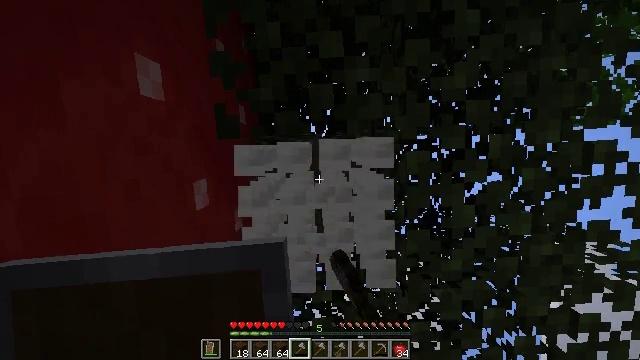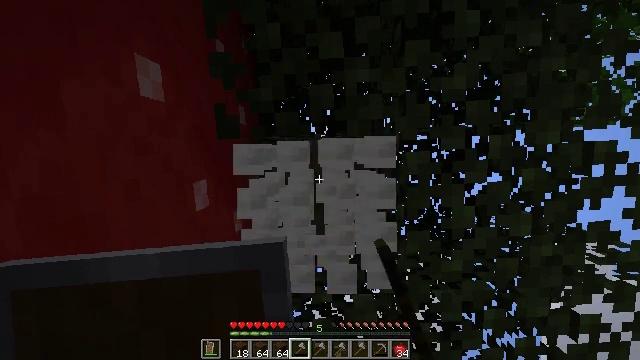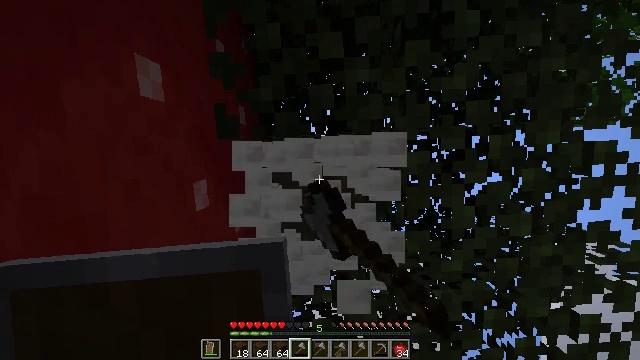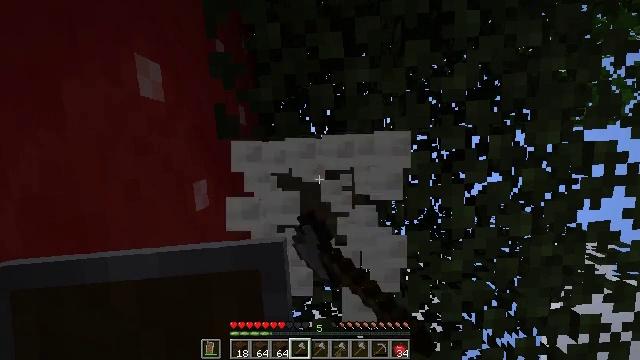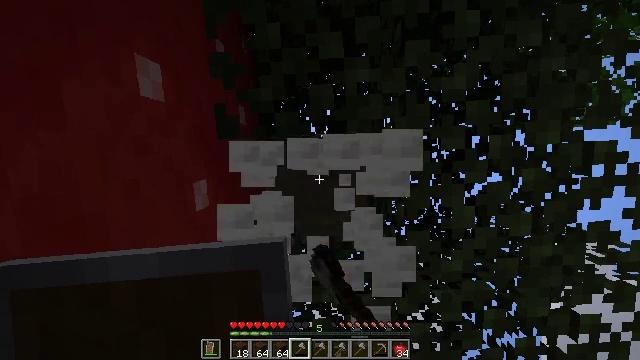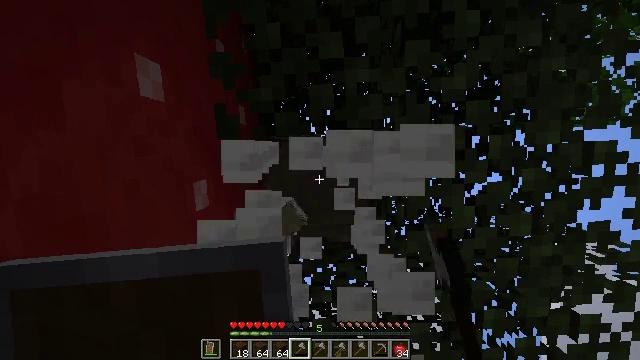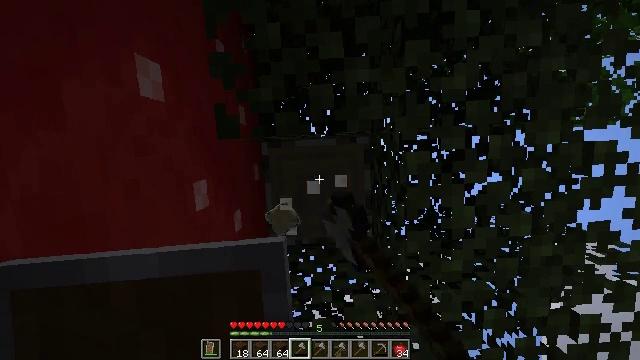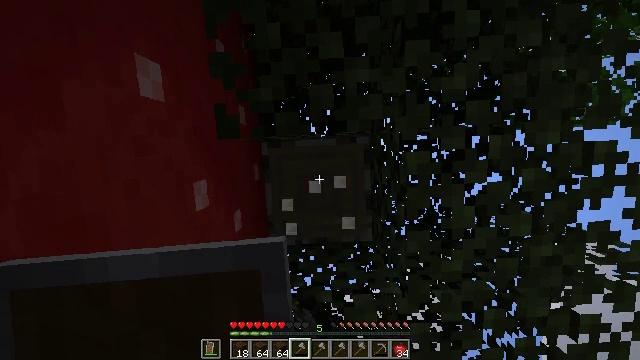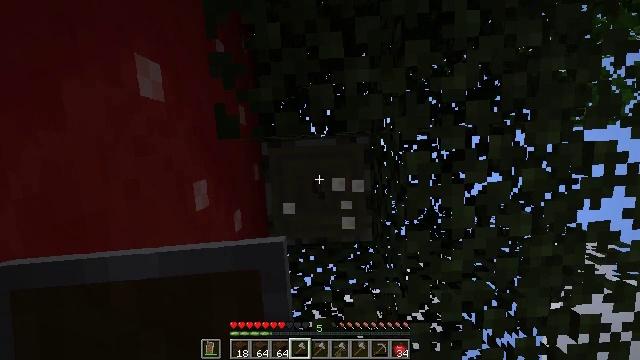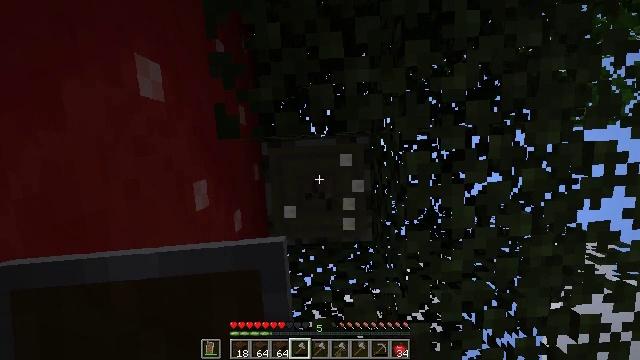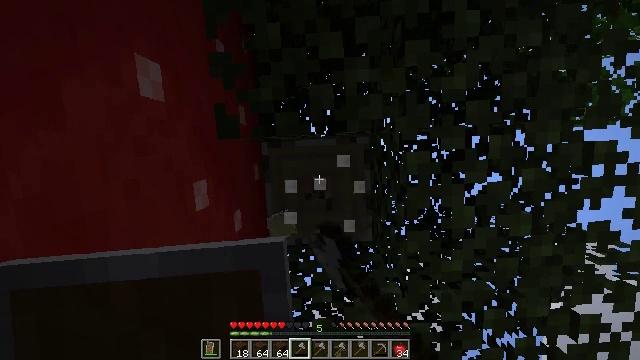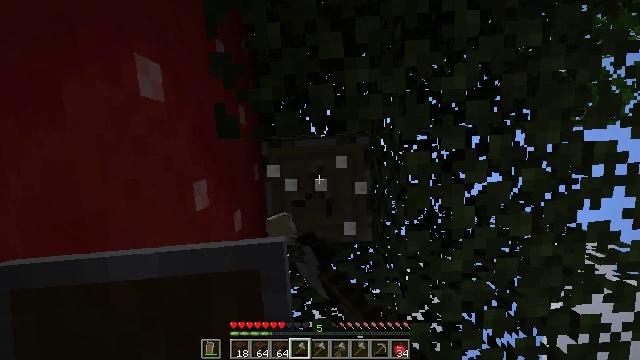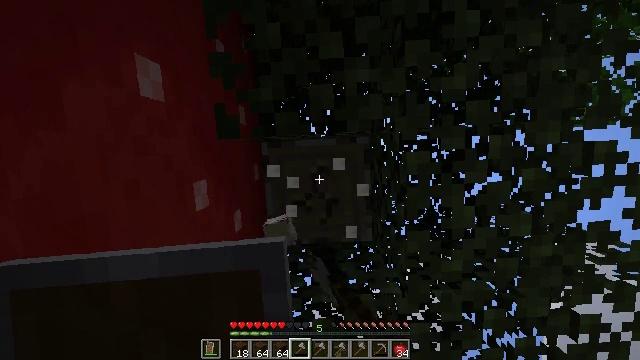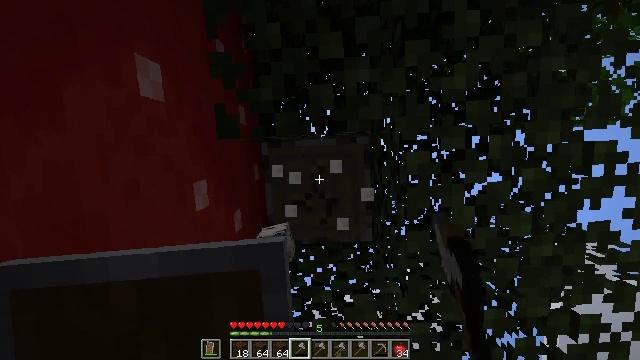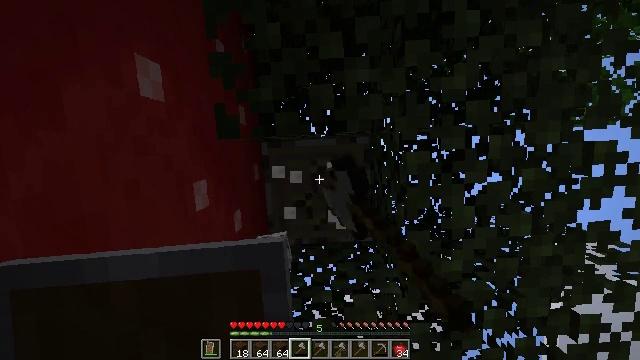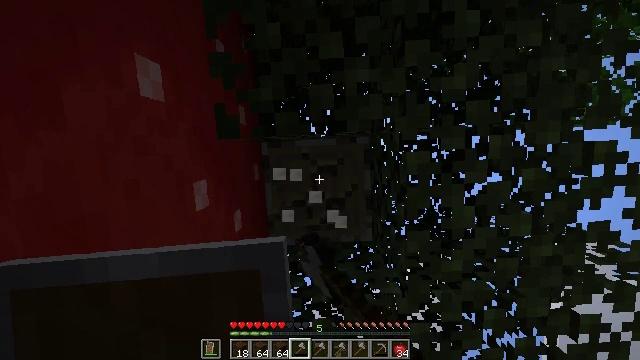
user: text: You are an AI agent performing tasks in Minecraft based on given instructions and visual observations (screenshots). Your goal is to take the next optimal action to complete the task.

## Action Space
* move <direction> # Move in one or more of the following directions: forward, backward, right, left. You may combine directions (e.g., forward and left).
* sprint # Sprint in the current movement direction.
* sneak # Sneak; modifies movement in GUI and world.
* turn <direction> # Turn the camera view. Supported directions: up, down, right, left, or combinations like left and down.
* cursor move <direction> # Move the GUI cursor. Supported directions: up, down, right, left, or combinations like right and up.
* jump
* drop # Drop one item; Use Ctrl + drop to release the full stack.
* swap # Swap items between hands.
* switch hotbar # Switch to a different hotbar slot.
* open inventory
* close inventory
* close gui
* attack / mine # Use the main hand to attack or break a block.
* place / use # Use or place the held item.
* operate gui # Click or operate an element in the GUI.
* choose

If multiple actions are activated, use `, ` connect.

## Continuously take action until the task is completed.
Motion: motion action
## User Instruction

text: Break the birch log in the forest.
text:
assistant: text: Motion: attack / mine
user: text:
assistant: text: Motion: attack / mine
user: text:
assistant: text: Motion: attack / mine
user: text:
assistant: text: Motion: attack / mine
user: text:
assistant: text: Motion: attack / mine
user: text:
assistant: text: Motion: attack / mine
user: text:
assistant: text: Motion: attack / mine
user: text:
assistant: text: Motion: attack / mine
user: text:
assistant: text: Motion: attack / mine
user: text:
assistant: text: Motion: attack / mine
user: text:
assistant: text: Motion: attack / mine
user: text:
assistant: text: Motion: attack / mine
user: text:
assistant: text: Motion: attack / mine
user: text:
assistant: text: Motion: attack / mine
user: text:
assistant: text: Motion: attack / mine
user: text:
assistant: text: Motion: attack / mine
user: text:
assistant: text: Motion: attack / mine
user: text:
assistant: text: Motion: attack / mine
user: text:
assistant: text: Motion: attack / mine
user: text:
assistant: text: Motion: attack / mine
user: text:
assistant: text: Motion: attack / mine
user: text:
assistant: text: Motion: attack / mine
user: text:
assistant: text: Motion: attack / mine
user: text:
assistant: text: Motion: attack / mine
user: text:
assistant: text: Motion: attack / mine
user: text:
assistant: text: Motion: attack / mine
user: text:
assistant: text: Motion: attack / mine
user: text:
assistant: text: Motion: attack / mine
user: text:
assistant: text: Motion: attack / mine
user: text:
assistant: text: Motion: attack / mine